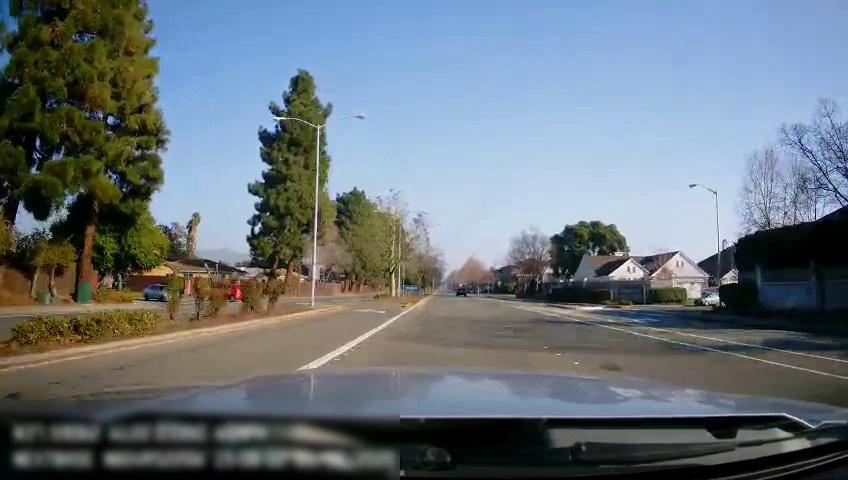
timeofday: Day
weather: Sunny
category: Drivable Space
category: Drivable Space
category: Vehicles | Car
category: Vehicles | SUV
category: Vehicles | Car
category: Vehicles | Car
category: Lanes | Current Lane
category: Lanes | Current Lane
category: Lanes | Alternate Lane
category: Lanes | Alternate Lane
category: Lanes | Alternate Lane